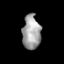
Tissue: prostate
Cell type: Fibroblasts
Senescence score: 0.7159
Nuclear area (px): 611
Mean DAPI intensity: 161.728